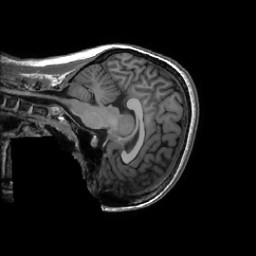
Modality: T1w
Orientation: sagittal
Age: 22
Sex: female
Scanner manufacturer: ge
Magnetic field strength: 3 T
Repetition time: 0.007348 s
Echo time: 0.003036 s